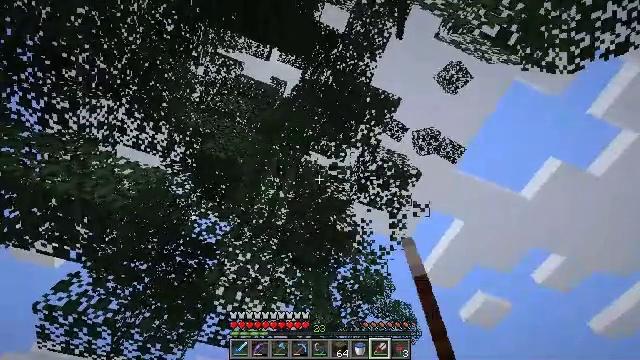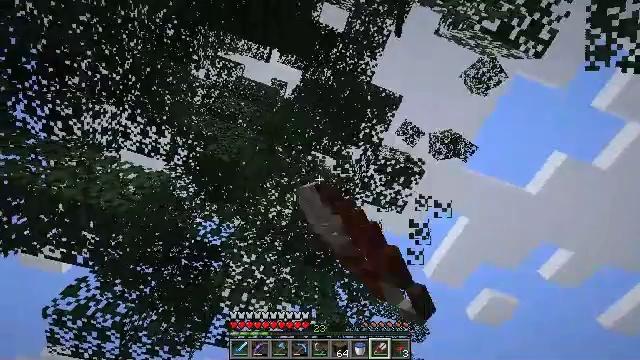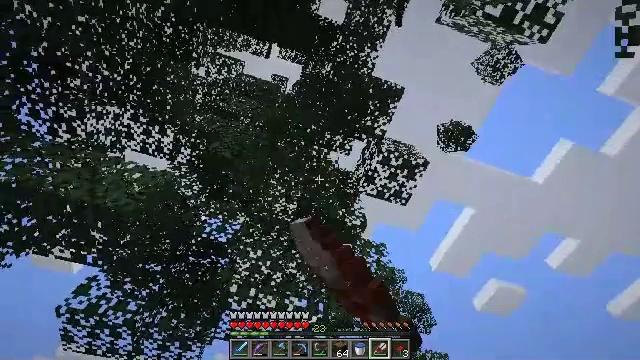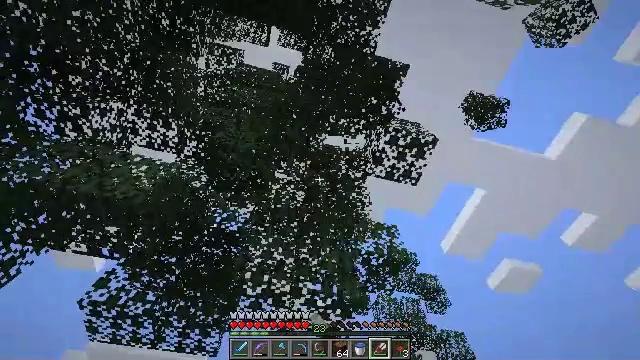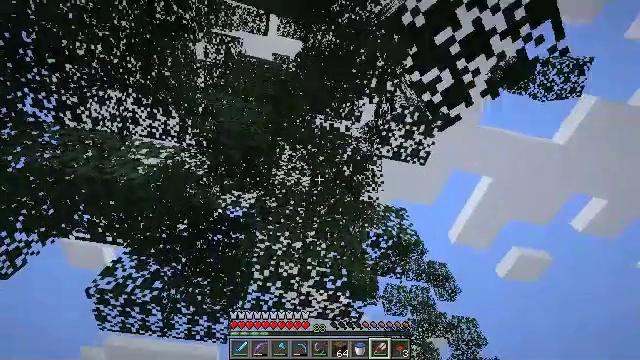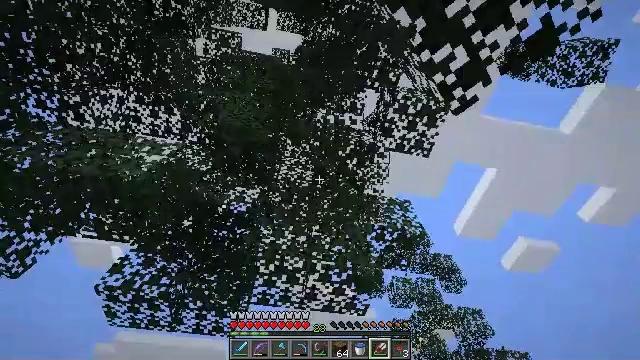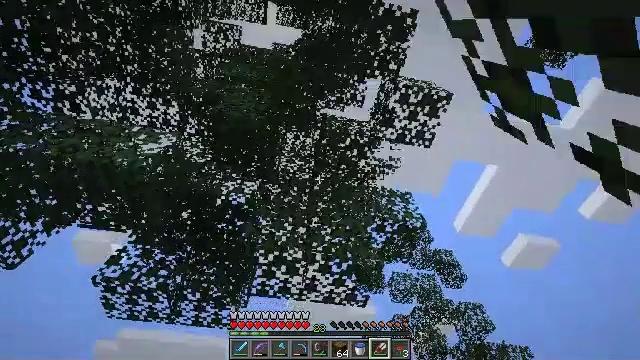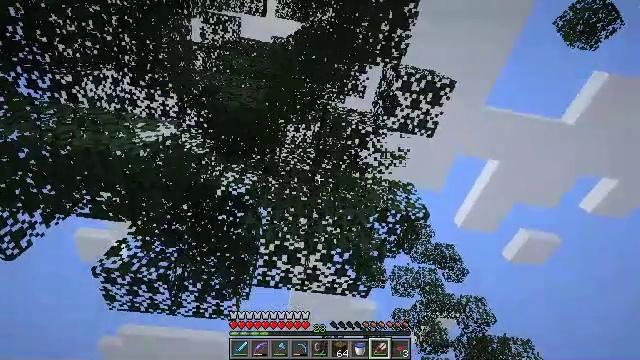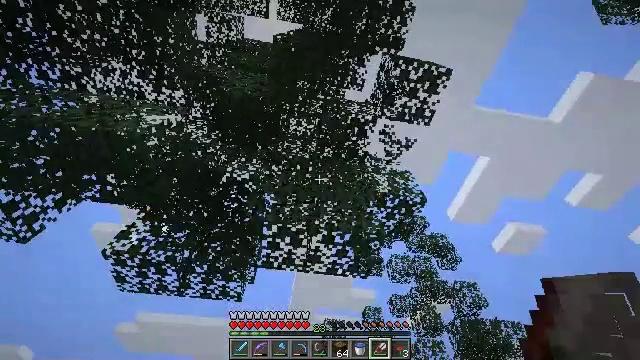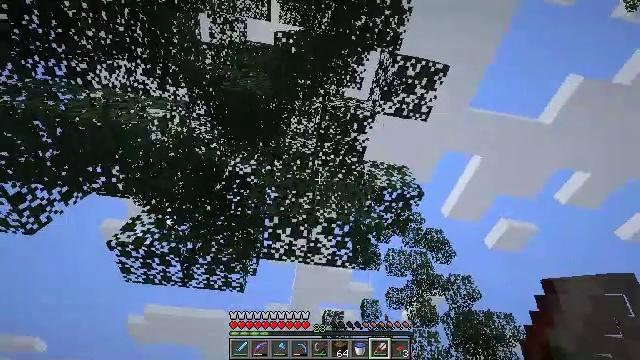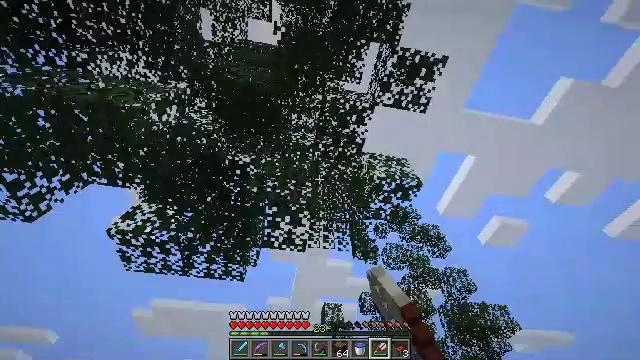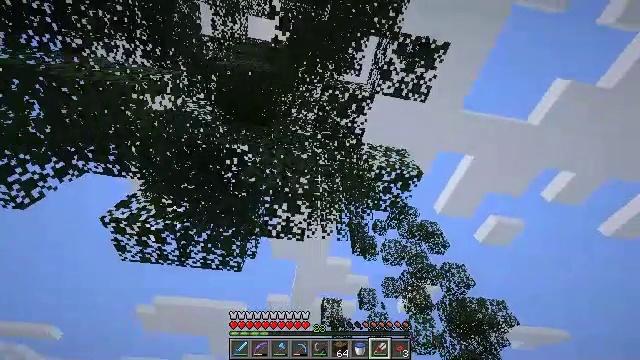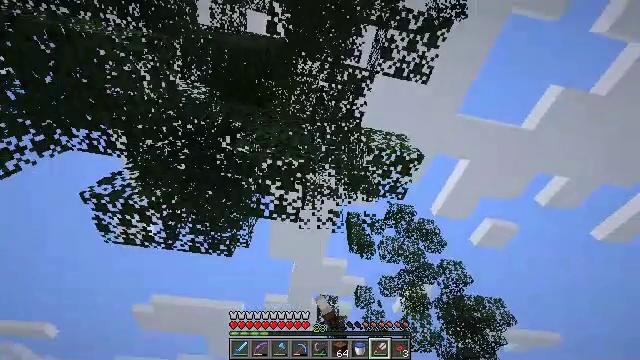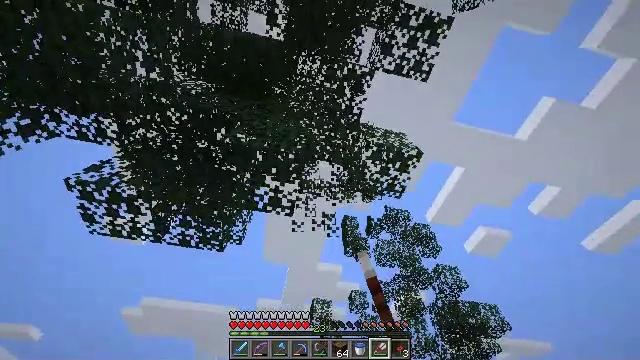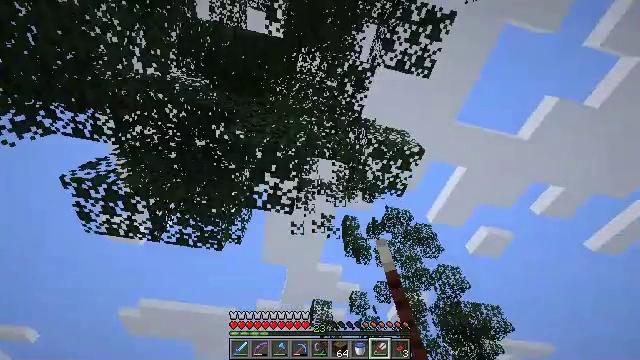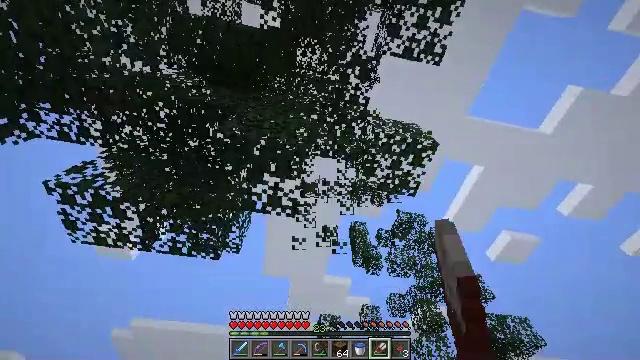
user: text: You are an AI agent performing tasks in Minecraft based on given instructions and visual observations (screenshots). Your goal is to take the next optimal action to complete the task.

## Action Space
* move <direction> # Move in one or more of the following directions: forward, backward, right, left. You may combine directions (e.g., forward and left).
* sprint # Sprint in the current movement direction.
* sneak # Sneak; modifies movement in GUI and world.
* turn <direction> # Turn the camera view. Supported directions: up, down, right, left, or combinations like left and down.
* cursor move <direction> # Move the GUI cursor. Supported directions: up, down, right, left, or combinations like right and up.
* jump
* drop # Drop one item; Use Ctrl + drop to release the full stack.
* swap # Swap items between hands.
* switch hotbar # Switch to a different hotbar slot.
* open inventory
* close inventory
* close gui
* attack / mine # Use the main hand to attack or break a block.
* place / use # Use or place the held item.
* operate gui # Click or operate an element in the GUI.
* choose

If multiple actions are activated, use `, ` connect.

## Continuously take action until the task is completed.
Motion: motion action
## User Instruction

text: Gather spruce leaves to collect foliage.
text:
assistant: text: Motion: turn left, attack / mine
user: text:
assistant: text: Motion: move forward, turn left and down, attack / mine
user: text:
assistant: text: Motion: move forward, turn left and down, attack / mine
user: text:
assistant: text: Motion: move forward, turn left and down, attack / mine
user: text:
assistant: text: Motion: turn left and down, attack / mine
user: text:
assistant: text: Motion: attack / mine
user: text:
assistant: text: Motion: move forward, attack / mine
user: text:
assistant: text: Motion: move forward, attack / mine
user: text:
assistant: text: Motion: move forward, attack / mine
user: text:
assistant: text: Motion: move forward, attack / mine
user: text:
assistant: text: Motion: move forward, attack / mine
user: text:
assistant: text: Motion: move forward, attack / mine
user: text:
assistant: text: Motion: turn right and up, attack / mine
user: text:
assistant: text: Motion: attack / mine
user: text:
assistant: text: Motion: turn left and up, attack / mine
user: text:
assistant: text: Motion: turn left and up, attack / mine
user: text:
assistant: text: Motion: turn left and up, attack / mine
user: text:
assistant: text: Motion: turn left and up, attack / mine
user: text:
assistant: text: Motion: attack / mine
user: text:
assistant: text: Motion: turn left, attack / mine
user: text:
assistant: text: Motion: move forward, turn left and down, attack / mine
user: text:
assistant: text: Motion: move forward, turn left and down, attack / mine
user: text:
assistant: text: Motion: move forward, turn left and down, attack / mine
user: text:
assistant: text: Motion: turn left, attack / mine
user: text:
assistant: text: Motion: turn left, attack / mine
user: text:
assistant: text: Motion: move forward, turn left, attack / mine
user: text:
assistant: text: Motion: move forward, attack / mine
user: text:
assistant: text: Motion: move forward, attack / mine
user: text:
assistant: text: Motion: move forward, attack / mine
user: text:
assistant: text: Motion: move forward, turn left, attack / mine